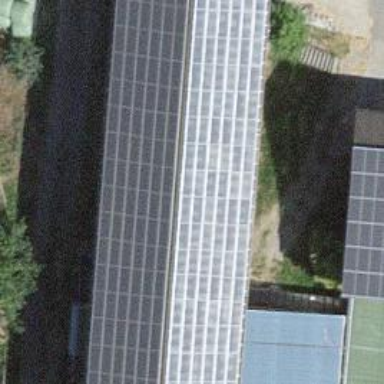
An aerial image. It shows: Solar power generator utilizing photovoltaic technology with solar photovoltaic panels.